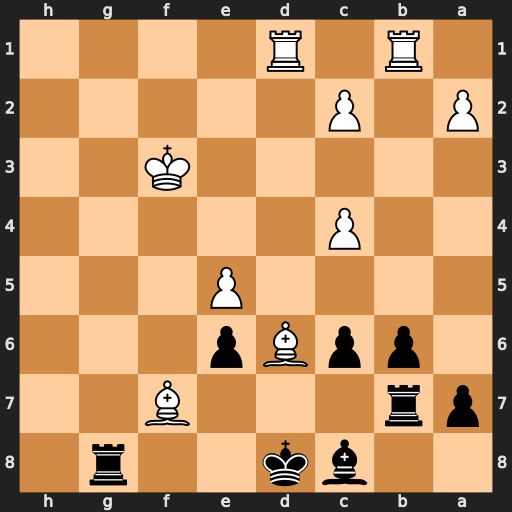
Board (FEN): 2bk2r1/pr3B2/1ppBp3/4P3/2P5/5K2/P1P5/1R1R4
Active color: b
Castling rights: -
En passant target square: -
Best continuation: Rxf7+